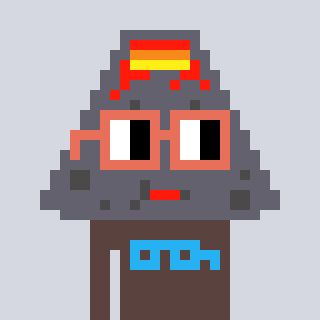
a pixel art character with square orange glasses, a volcano-shaped head and a darkbrown-colored body on a cool background